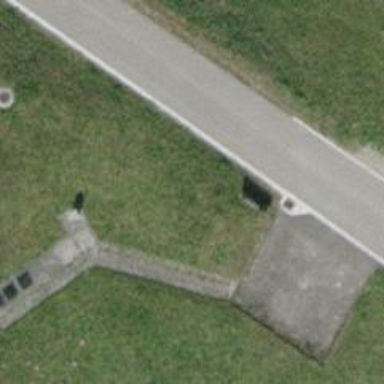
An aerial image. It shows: Brown bench.